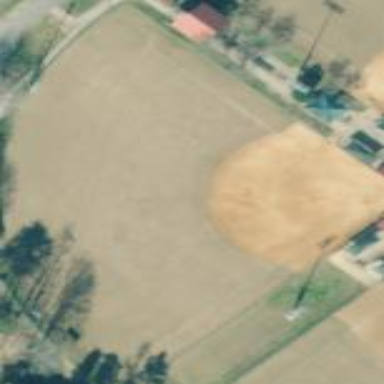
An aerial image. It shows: Baseball pitch for leisure and sports activities.